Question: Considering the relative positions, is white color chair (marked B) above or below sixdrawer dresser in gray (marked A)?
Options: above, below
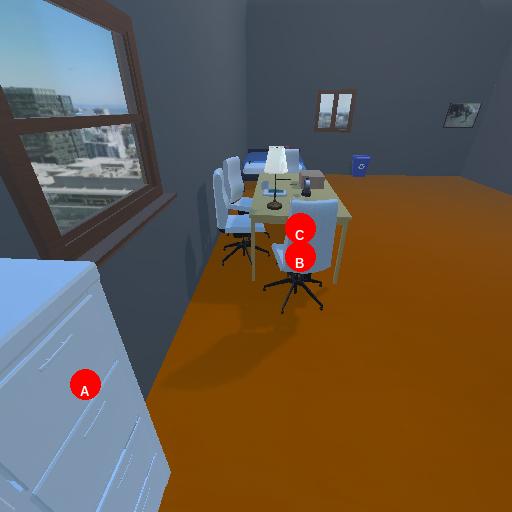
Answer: above